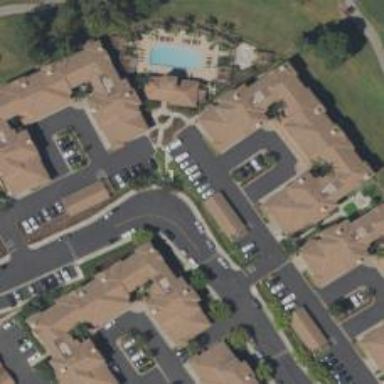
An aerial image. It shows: Image showing building with apartments.